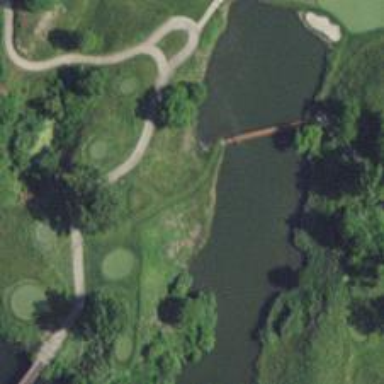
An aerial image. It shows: Path for both road and golf.